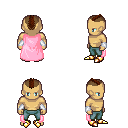
a pixel art fantasy rpg character, male body template, human, tanned skin, pink cape, teal pants, brown short mohawk hairstyle, white cloth bracers, gold boots, four views (front, back, left, right), 2x2 character sprite sheet, small pixel art, hard edges, no anti-aliasing